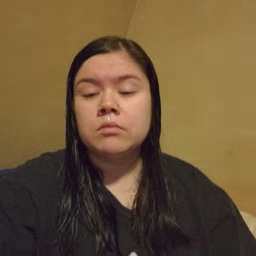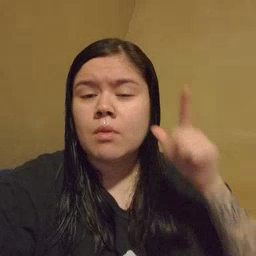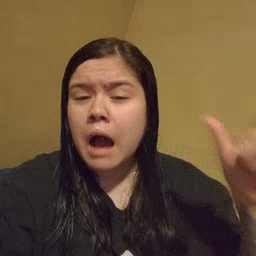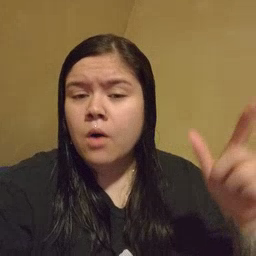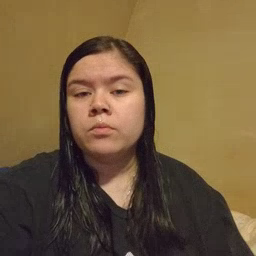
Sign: loud